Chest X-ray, AP view. Patient: 27 years old, sex F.
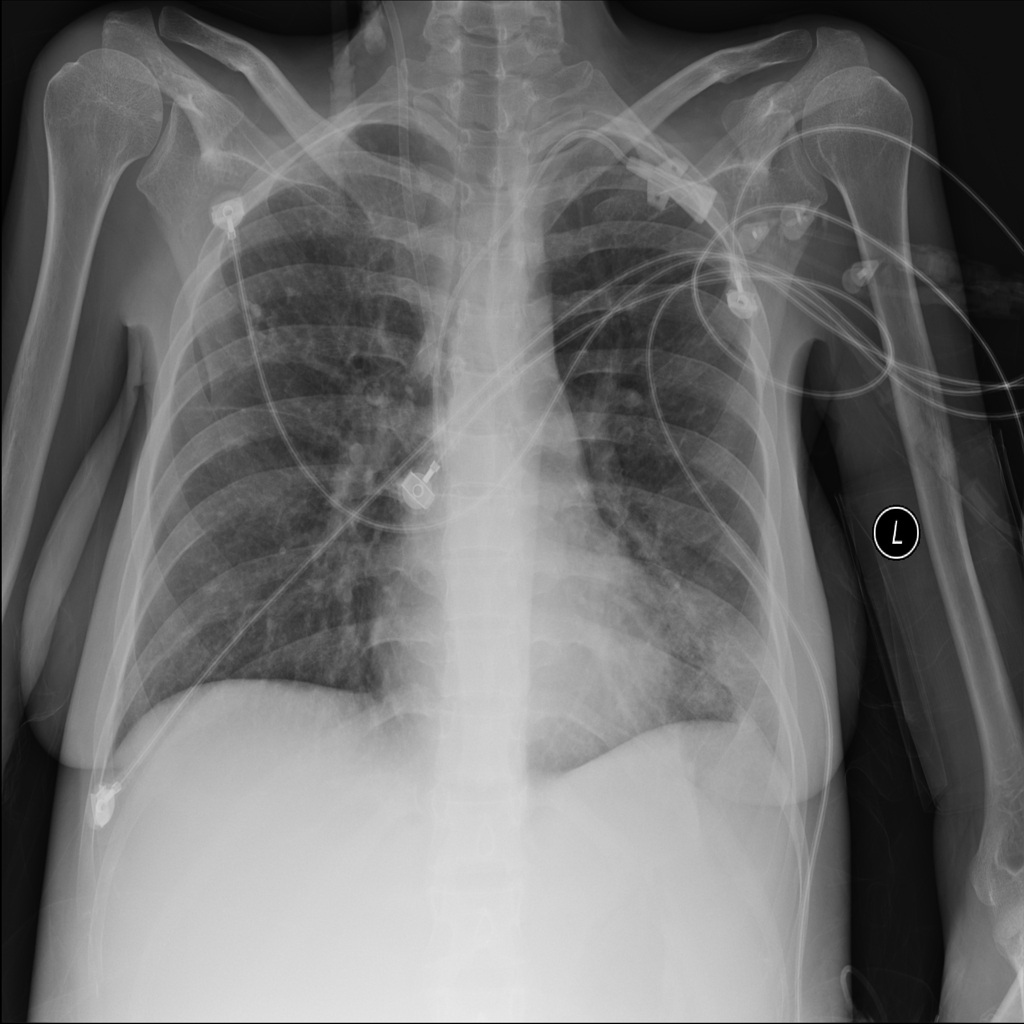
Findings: No Finding